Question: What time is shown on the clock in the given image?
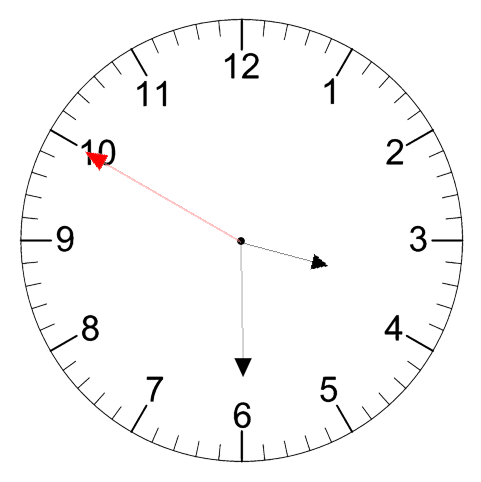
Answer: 03:29:50